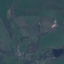
Land use / land cover: Pasture